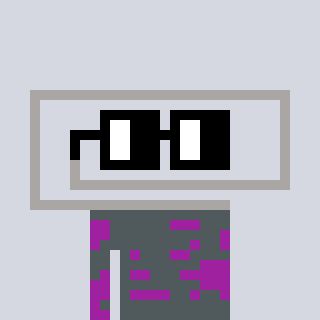
a pixel art character with square black glasses, a paperclip-shaped head and a magenta-colored body on a cool background